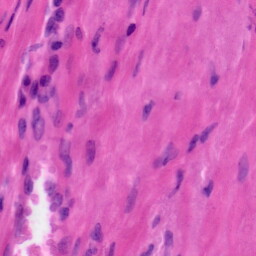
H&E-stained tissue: Tonsil